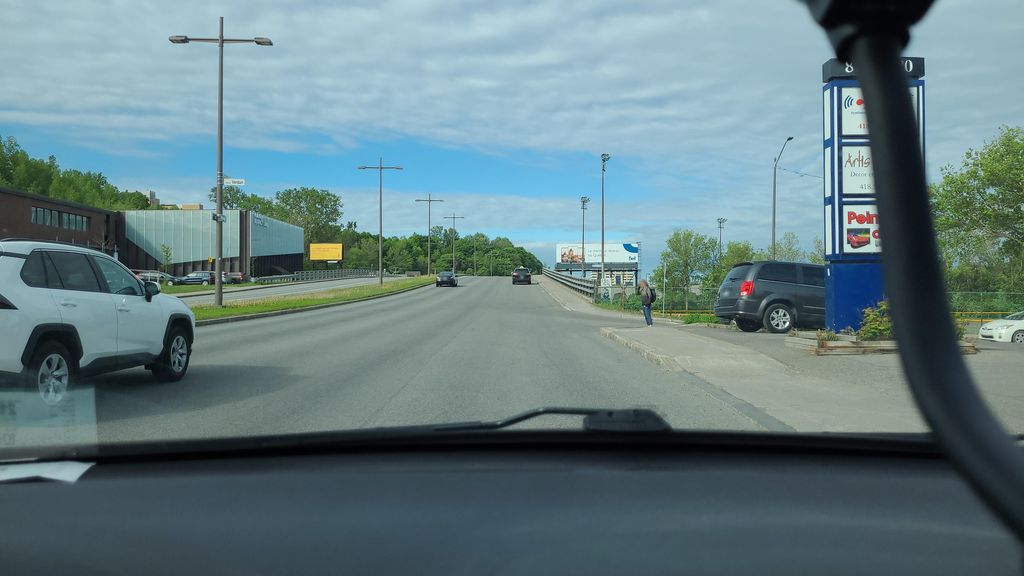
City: quebec_city